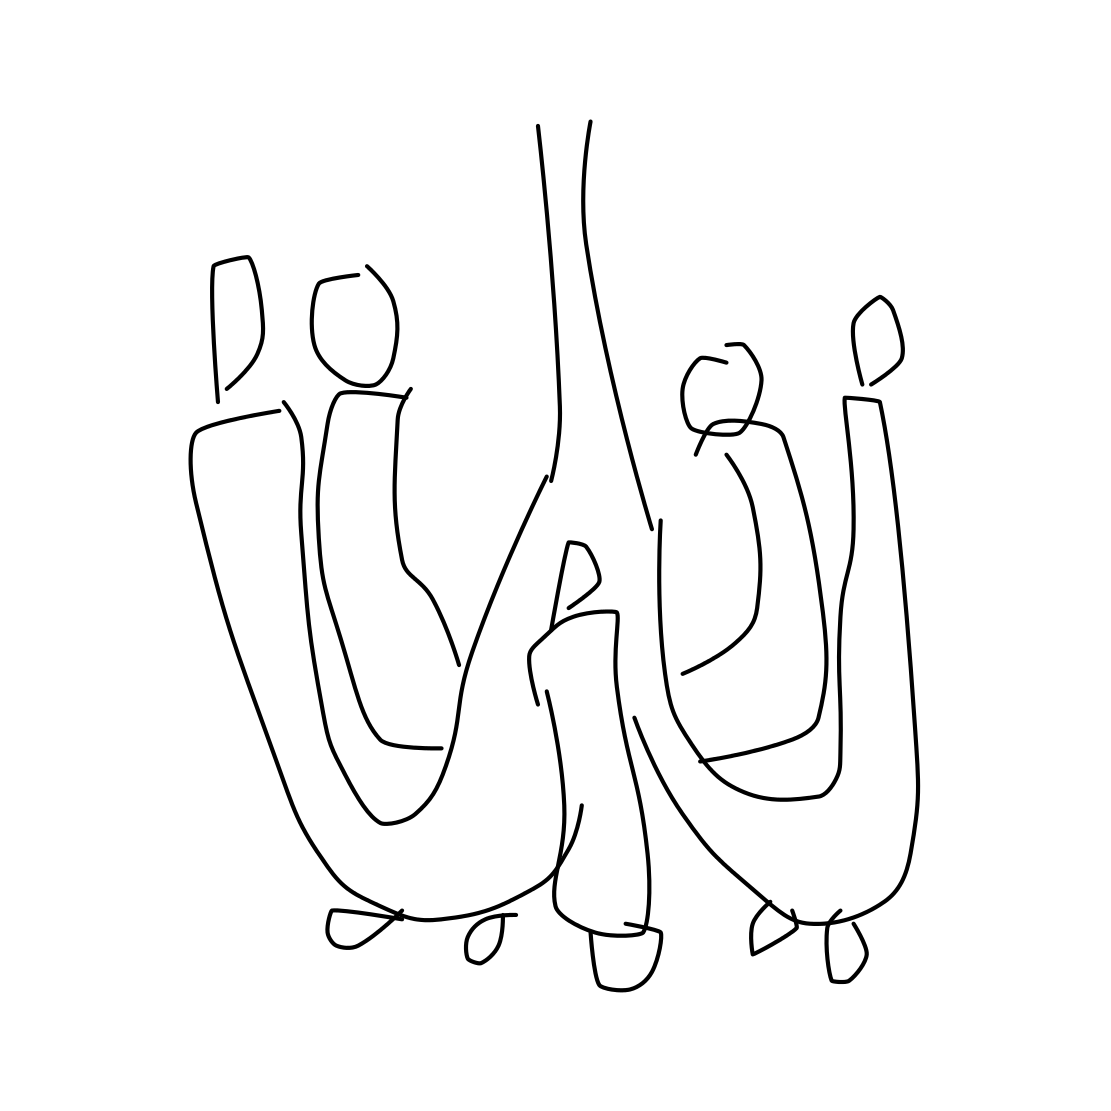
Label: chandelier